Current action and preconditions to check: trajectory_clear

Your task: For each precondition in the list above, predict whether it will hold at this action.

Consider the current scene as observed from the mobile robot's camera, and analyze the predicted future states of all dynamic agents (e.g., people, animals, vehicles, or any moving entities) within the NEXT SECOND.

IMPORTANT: Only answer "very likely" if you are absolutely certain—based on strong, clear evidence—that a dynamic agent will violate the precondition in the predicted future state. Do NOT answer "very likely" for unlikely, ambiguous, or low-probability risks.

Ask yourself for each precondition: Is there a high probability, with clear and convincing evidence, that the predicted future states of any dynamic agent will interfere with the predicted future state of the currently executing action within the NEXT SECOND, causing that precondition to fail?

Assess the risk level based on these predictions. Use "likely" or "very likely" if motions create a clear risk of interference.

Use "neutral" or "improbable" if agents are nearby but their predicted paths are clearly diverging or non-conflicting.

Failure Risk Categories: "very improbable", "improbable", "neutral", "likely", "very likely"

Answer Format: Output ONLY the probability_of_failure value from these categories: "very improbable", "improbable", "neutral", "likely", "very likely"

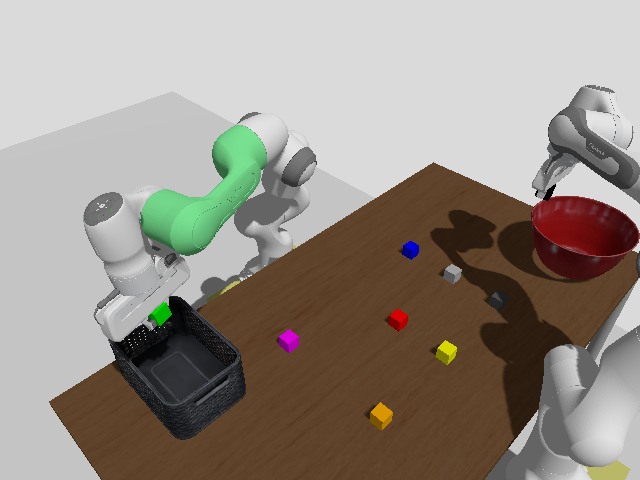

Answer: very improbable